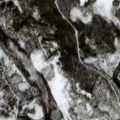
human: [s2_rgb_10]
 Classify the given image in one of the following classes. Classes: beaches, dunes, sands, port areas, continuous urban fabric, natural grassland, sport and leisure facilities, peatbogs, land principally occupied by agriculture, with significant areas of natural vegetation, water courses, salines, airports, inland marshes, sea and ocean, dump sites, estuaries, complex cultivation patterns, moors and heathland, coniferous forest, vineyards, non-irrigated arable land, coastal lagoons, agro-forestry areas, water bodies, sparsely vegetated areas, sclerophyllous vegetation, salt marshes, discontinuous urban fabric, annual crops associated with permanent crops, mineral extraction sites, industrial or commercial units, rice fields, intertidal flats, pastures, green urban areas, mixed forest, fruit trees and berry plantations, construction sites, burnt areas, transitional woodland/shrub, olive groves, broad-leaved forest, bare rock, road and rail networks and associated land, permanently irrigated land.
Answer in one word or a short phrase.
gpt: coniferous forest, mixed forest, transitional woodland/shrub